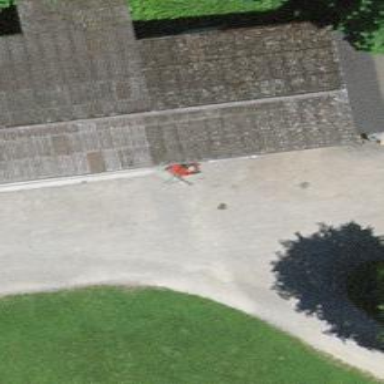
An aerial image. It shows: Barn.